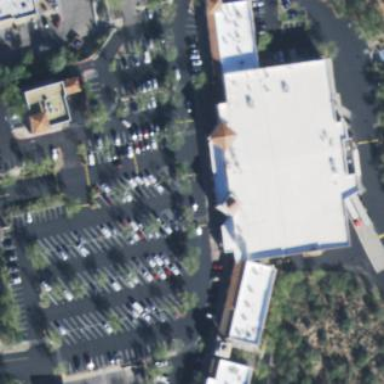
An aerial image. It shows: Retail area.